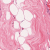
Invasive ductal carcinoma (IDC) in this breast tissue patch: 0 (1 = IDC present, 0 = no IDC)